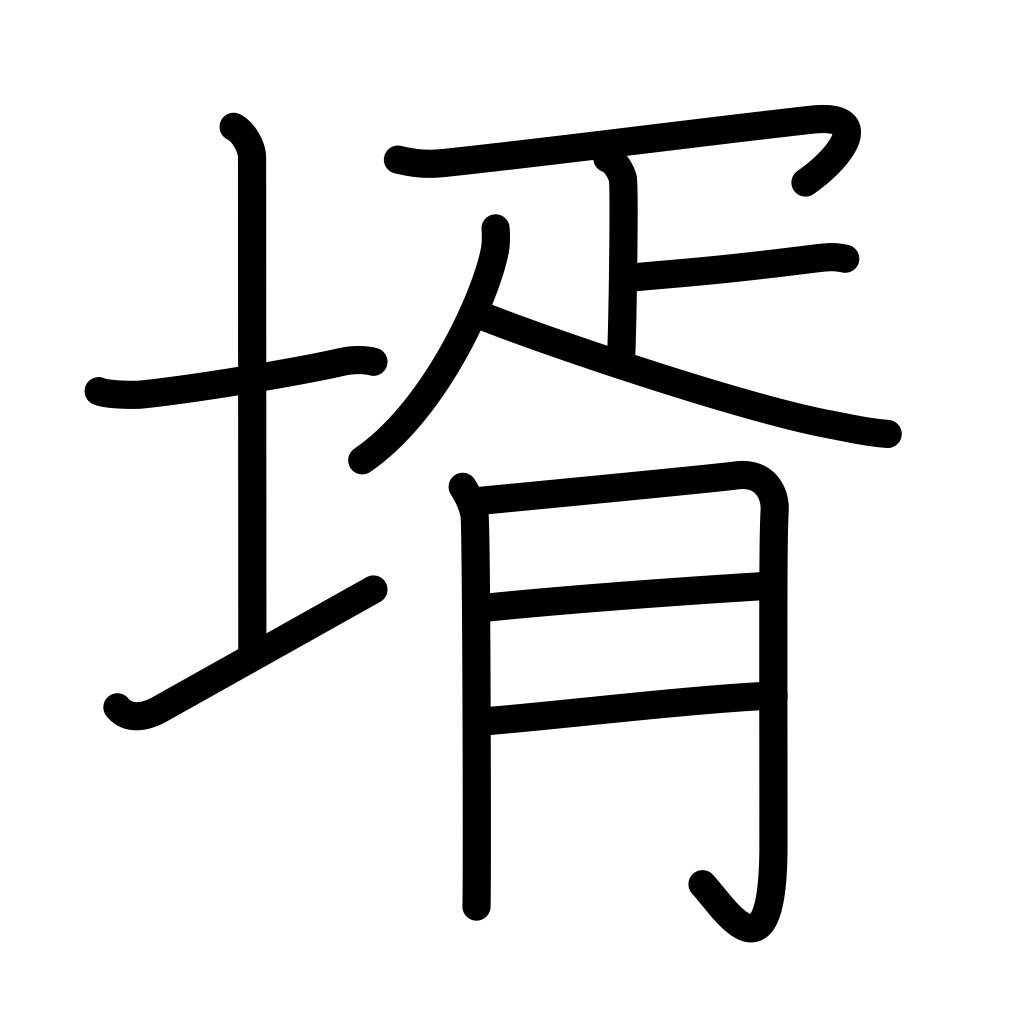
Meaning: son-in-law